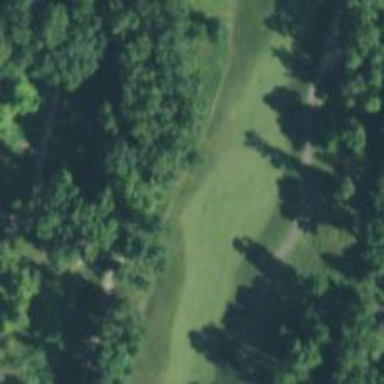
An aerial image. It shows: Golf hole.